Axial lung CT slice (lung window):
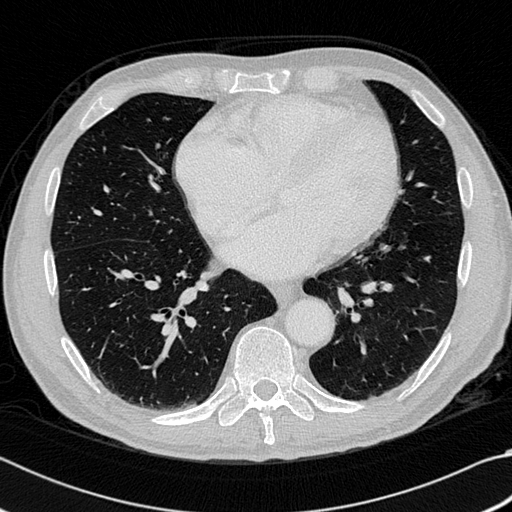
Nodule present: no